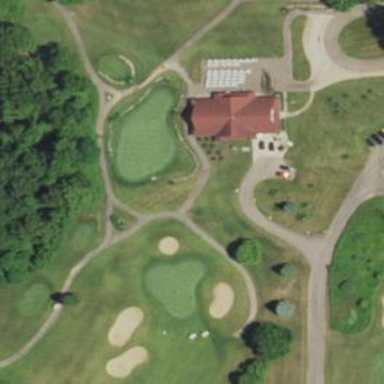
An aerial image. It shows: Well-maintained golf cart path.